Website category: sports
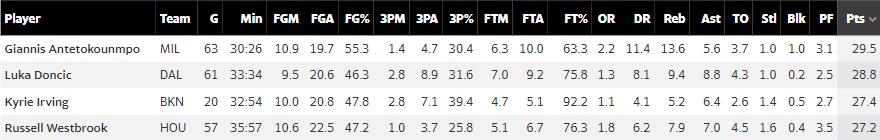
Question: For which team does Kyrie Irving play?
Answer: BKN

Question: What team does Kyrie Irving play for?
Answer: BKN

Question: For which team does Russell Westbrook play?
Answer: HOU

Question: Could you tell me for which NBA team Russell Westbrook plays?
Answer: HOU

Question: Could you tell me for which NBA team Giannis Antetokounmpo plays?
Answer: MIL

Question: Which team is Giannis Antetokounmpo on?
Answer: MIL

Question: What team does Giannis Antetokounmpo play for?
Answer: MIL

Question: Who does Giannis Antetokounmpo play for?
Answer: MIL

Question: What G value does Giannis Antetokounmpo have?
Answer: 63

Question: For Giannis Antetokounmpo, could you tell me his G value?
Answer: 63

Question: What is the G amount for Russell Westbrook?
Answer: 57

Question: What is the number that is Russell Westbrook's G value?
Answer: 57

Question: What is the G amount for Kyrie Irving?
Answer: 20

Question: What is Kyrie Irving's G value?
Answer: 20

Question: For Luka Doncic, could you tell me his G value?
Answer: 61

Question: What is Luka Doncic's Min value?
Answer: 33:34

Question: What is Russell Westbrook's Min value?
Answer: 35:57

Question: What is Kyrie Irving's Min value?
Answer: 32:54

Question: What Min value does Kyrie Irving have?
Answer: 32:54

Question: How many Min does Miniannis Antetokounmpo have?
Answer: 30:26

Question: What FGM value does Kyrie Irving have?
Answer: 10.0

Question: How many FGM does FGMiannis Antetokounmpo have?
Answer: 10.9

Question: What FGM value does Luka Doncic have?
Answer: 9.5

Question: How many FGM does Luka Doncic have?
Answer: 9.5

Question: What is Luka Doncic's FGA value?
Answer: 20.6

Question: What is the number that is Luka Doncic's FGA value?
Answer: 20.6

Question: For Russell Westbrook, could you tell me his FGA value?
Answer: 22.5

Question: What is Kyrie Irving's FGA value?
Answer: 20.8

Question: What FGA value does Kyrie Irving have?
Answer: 20.8

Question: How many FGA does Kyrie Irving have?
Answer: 20.8

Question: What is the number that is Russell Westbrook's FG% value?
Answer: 47.2

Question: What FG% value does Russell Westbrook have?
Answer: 47.2

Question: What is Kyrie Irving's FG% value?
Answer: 47.8

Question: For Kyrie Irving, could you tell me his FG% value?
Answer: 47.8

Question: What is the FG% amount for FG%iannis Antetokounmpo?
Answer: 55.3

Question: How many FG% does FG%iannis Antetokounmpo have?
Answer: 55.3

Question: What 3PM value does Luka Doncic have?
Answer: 2.8

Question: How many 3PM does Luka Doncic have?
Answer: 2.8

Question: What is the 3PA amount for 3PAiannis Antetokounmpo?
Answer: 4.7

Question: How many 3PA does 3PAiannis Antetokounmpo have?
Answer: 4.7

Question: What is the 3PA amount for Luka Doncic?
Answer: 8.9

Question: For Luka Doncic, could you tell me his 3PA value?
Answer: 8.9

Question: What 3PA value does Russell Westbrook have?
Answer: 3.7

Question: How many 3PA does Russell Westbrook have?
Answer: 3.7

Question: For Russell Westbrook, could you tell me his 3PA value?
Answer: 3.7

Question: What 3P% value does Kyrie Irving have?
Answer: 39.4

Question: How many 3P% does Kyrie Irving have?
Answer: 39.4

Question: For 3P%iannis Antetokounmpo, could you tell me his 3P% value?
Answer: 30.4

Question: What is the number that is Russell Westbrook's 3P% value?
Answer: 25.8

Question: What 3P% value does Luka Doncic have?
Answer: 31.6

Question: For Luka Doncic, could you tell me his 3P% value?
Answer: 31.6

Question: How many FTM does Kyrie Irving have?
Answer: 4.7

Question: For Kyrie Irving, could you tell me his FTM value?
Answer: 4.7

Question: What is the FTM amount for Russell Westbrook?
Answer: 5.1

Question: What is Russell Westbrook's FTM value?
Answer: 5.1

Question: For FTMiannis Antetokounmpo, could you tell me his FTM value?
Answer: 6.3

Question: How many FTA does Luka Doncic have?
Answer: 9.2

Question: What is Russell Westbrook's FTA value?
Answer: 6.7

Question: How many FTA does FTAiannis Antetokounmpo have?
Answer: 10.0

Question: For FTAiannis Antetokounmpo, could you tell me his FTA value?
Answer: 10.0

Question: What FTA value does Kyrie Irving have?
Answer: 5.1

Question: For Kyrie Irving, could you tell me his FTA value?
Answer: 5.1

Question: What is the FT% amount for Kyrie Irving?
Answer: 92.2

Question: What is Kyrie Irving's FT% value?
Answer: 92.2